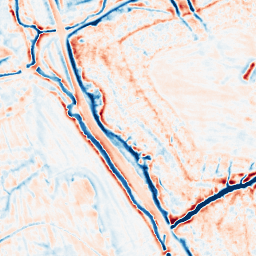
Category: edge_preserving
Decomposition family: bilateral
Decomposition parameters: d: 15
sigma_color: 50
sigma_space: 25
Upsampling method: bilinear
Upsampling parameters: scale: 2
Upsampling scale: 2